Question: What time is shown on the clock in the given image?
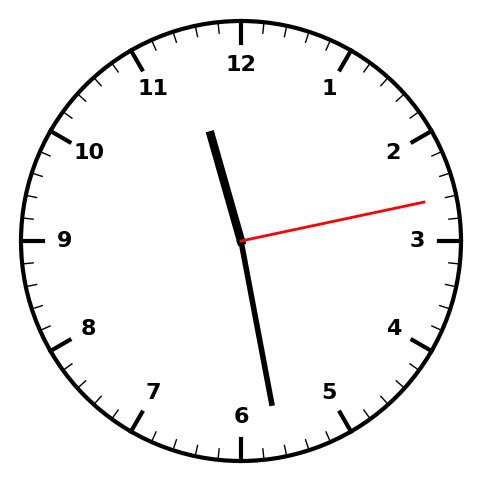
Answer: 11:28:13